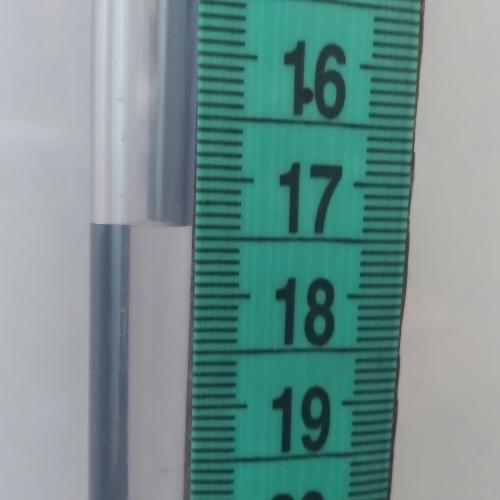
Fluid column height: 17.4 cm